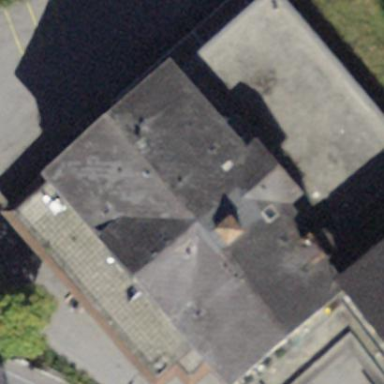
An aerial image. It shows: Hotel building.